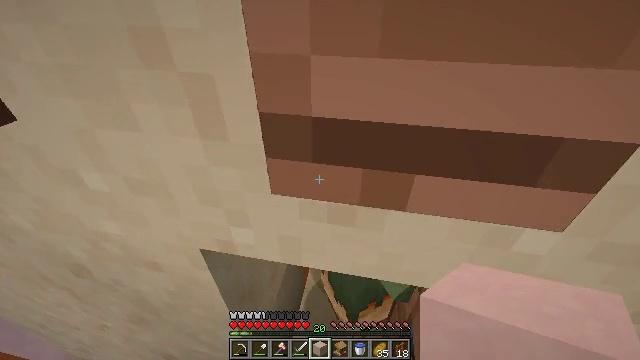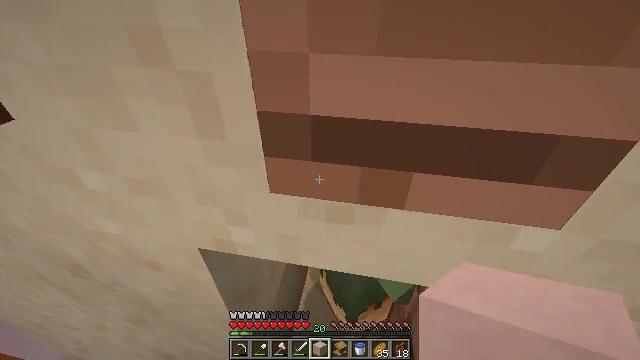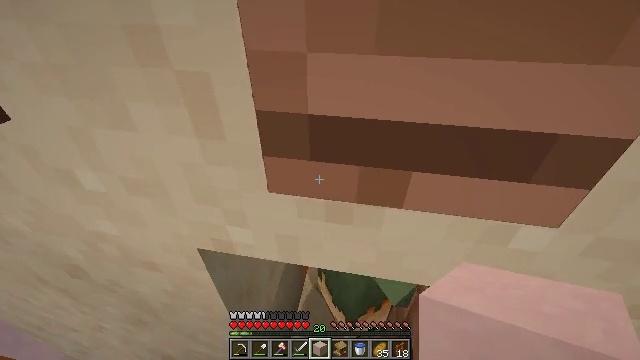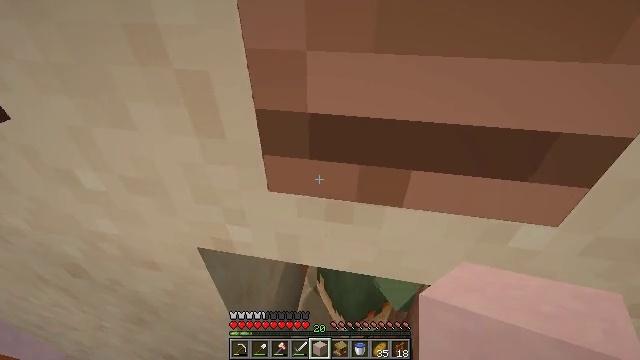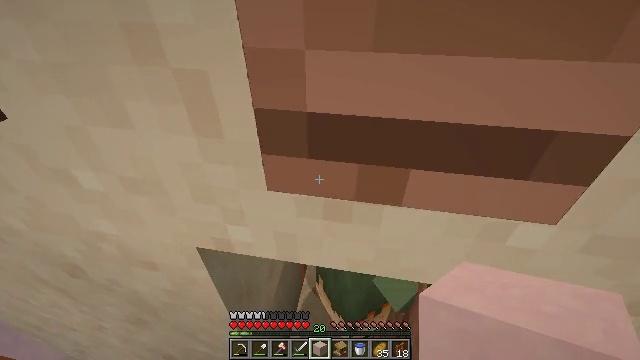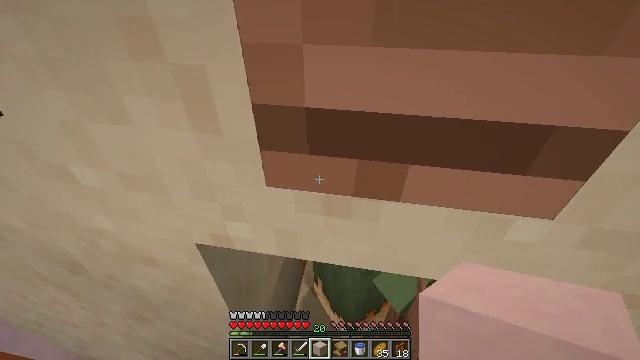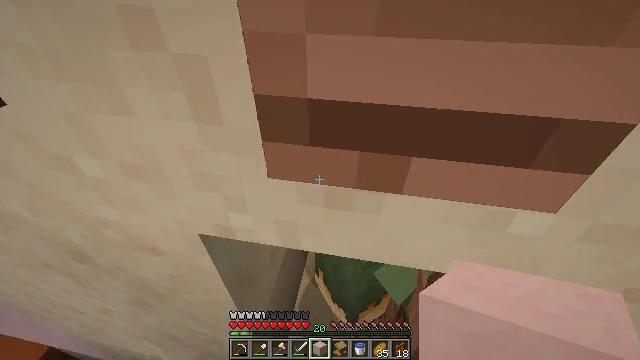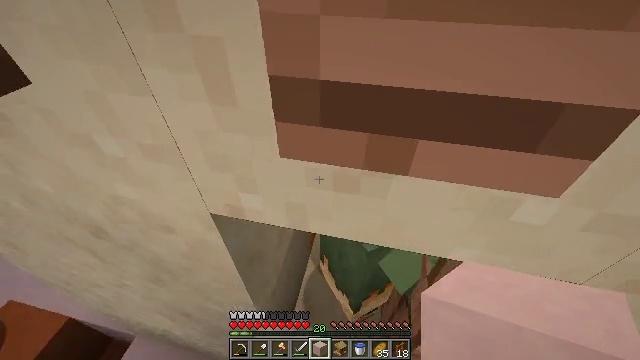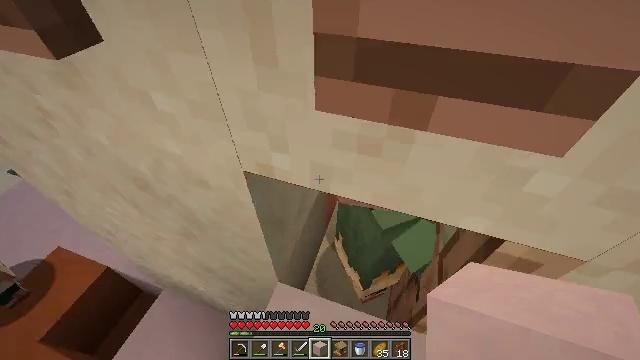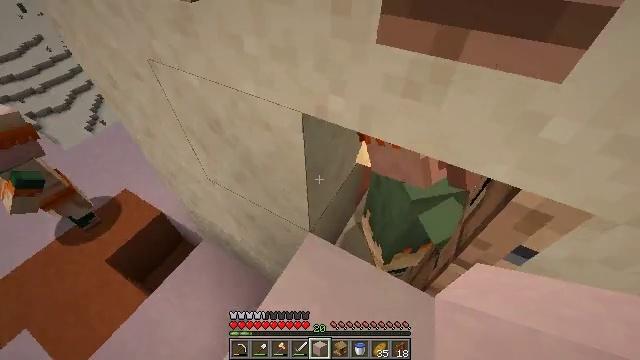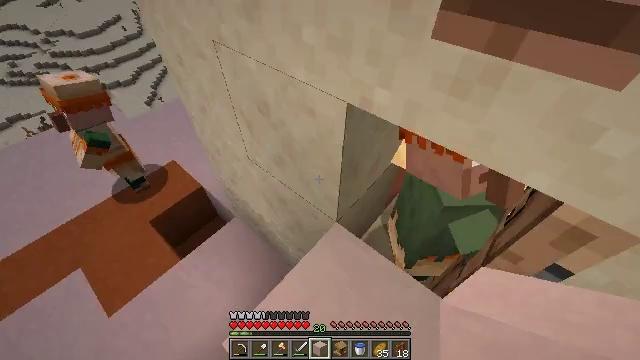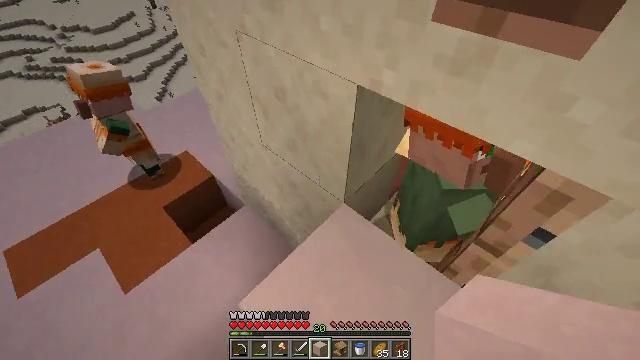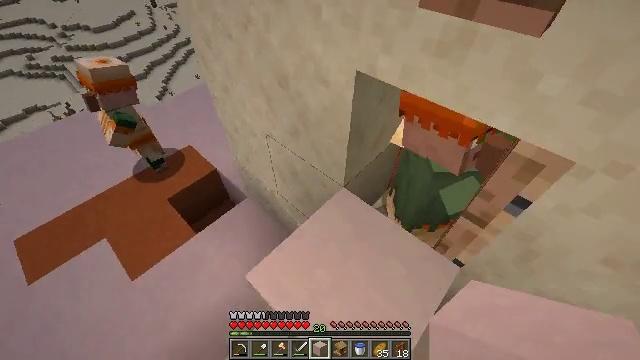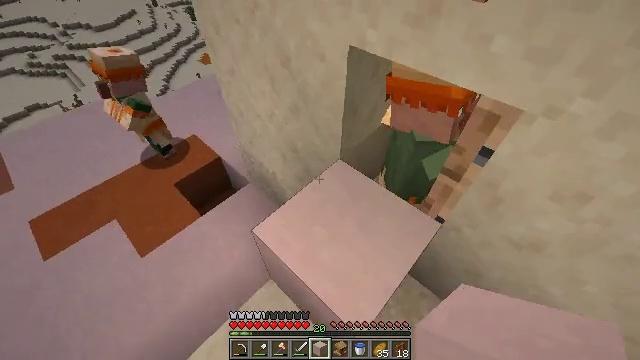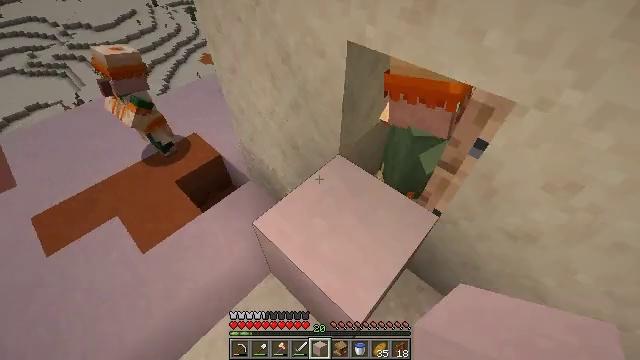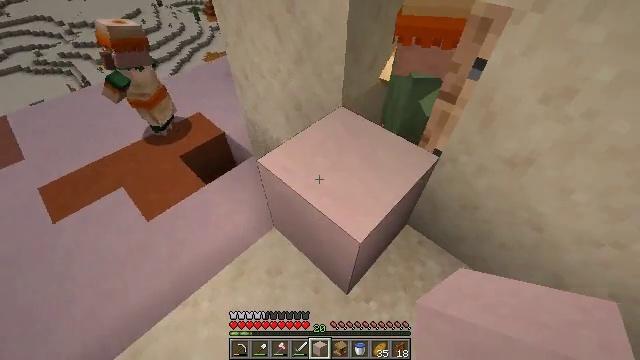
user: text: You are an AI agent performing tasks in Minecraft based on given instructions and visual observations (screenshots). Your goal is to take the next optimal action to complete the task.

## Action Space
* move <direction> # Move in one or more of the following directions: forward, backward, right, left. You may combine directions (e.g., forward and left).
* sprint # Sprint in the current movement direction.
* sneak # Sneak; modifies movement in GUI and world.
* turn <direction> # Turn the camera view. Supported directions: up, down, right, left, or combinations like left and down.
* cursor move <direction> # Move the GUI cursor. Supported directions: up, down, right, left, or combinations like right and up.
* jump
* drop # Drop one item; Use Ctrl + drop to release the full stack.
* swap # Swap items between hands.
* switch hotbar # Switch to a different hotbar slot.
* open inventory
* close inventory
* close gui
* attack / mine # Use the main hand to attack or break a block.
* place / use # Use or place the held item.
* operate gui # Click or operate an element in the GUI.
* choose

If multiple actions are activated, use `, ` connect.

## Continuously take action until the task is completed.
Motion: motion action
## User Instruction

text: Dig white terracotta from a structure.
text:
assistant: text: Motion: no_op
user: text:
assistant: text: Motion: no_op
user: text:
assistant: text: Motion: no_op
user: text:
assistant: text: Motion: no_op
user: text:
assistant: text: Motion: no_op
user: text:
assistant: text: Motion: turn down
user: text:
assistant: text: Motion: move back, turn left and down
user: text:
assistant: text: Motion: move back, turn left and down
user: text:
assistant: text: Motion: move back, turn left and down
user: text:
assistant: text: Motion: move back, turn left
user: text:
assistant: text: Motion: move back, turn left
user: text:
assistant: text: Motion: move back
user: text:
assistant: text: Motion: move back
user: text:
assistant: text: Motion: move back
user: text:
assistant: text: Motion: move back
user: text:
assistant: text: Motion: move back, turn left and up
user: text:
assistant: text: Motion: move back, turn left and up
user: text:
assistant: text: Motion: move back, turn left and up
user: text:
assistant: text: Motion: turn left and up
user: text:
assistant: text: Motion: turn left and up
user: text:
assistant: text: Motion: turn left and up
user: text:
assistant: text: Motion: move left
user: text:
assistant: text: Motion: move left
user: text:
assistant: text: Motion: move left
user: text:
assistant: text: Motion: move left
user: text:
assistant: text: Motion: move left
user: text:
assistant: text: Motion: move left
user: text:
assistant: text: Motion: move left
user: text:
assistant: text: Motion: no_op
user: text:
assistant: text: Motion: no_op